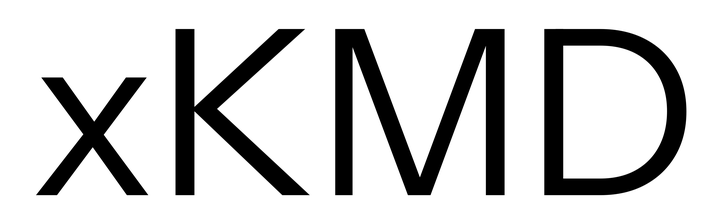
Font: InstrumentSans_Regular